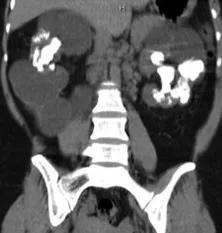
Case 2: Original preoperative CT scan from June 2015. Coronal.
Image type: radiology (ct)